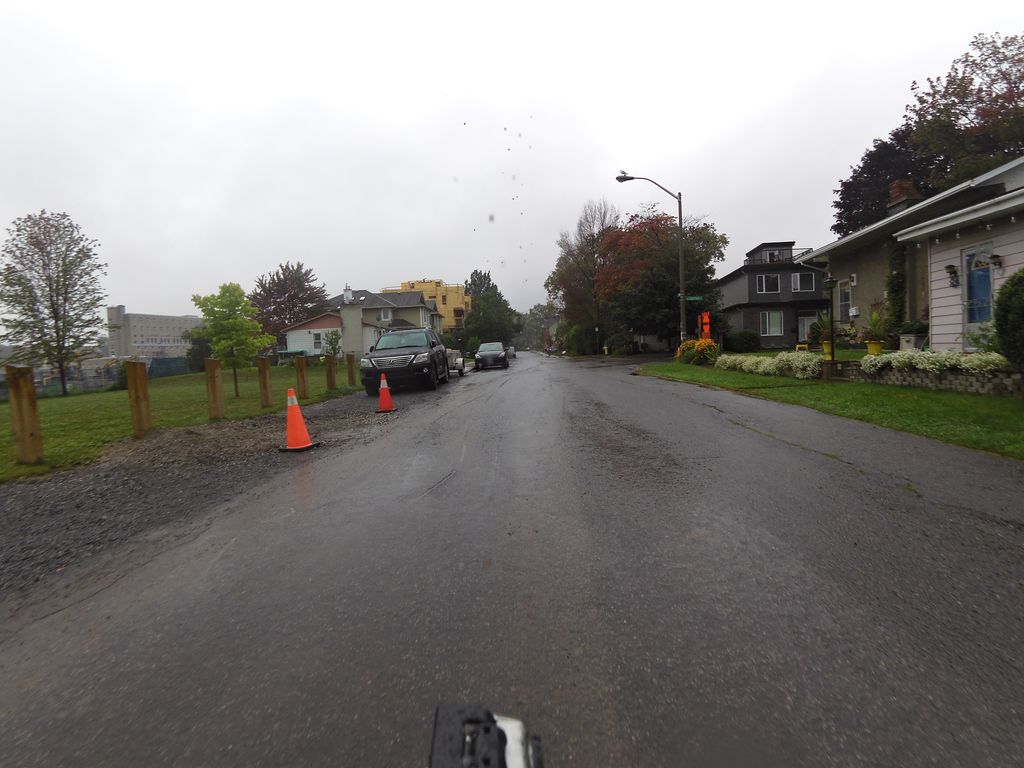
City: ottawa-gatineau